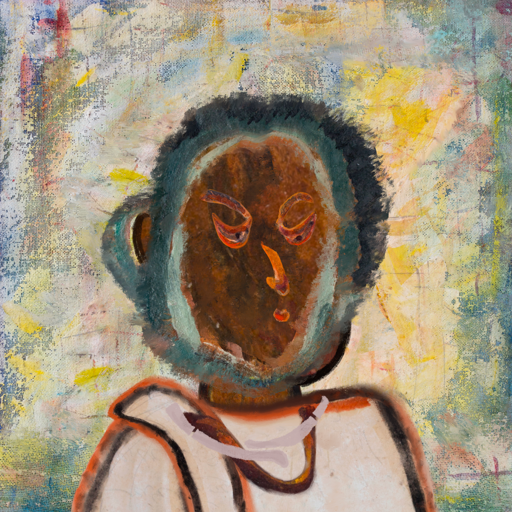
Background: Irani, Head And Neck Side: Mosgoul, Face Side: Hypocrite, Bust: Roy_Bahadur, Hair Side: Boggyland, Head Accessory: Blank, Second Necklace: Comrade, Necklace: Hypocrite_2, Baby: Blank